Question: When i format document, instead of keeping original tabbing structure:
'''
<div class="topbar">
<div class="topbar-wrapper">
<div class="js-topbar-dialog-corral">
<div class="topbar-dialog siteSwitcher-dialog dno">
</div>
</div>
</div>
</div>
'''
IDEA breaks it:

How to turn off that behaviour?
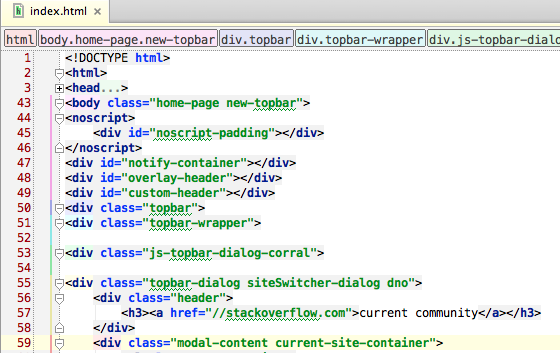
Answer: Take a look at your settings under Code Style, Html, then under the Other tab:

You should check the 'Do not indent children of:' entry. You may want to play with these things until you get the style that you want. If it still isn't working, then maybe your document isn't xhtml compliant -- that is, it may be unbalanced, which although legal html, makes it difficult for Idea to format.